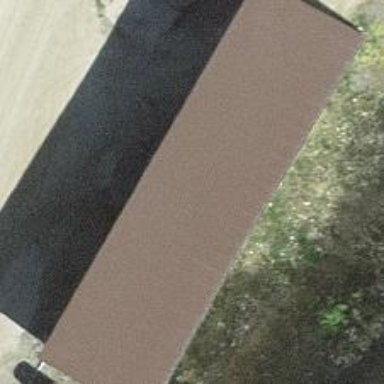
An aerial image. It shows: View of roof of building.